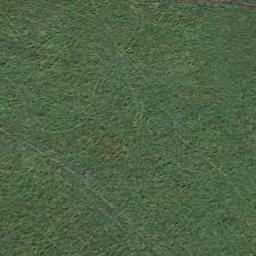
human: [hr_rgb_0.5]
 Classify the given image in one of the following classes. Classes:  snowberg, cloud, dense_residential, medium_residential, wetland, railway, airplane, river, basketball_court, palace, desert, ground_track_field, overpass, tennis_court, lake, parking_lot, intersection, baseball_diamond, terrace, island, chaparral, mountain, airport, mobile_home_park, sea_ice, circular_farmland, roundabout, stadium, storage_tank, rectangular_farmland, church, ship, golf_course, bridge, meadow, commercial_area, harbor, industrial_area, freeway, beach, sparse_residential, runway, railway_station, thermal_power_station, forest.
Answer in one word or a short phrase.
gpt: meadow